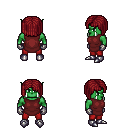
a pixel art fantasy rpg character, male body template, orc, green skin, maroon tunic, red pants, brunette pageboy hairstyle, metal gloves, metal boots, four views (front, back, left, right), 2x2 character sprite sheet, small pixel art, hard edges, no anti-aliasing